Question: I'm planning on creating a live analytics's page for my website - A bit like Google Analytic but will real live data which will change as new users load a page on my site etc.
The main site is/will be written using Asp.Net/C# as the back end with a MS SQL database and the front end will support things like (JQuery), , (If required).
I was wondering what methods can I use to have the live analytic in terms of; How to get the data onto the analytic's page, what can I use, and storing the data with
The first thing that came to my mind is to use - Could I use this to achieve a live analytic's page? Is a good idea? Are there any better alternatives? Any drawbacks with this?
Would I need a Application running on a server to use Node.js to send/receive all the data to and from the website?
Would using a database be fast enough? Would I need to store all the data live, or could I store it in chunks every x amount of seconds/minutes? (Which would be more efficient?)
This illustrates my initial thoughts on the matter -

I'm going to be using this system over multiple sites, I could be getting 10 hits at a time to around 1,000,000 (Highly unlikely, but still possible). I want to be able to scale this system and adapt it to the environment it's in.
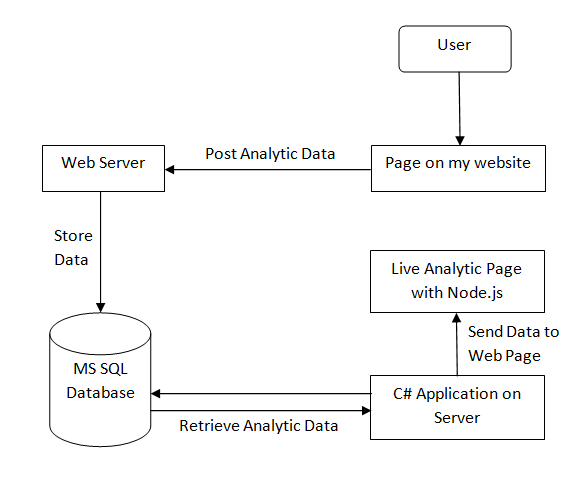
Answer: It really depends on how "real time" the realtime data needs to be. For example, I made this recently:
<URL>
Which shows job applications coming into the system. Obviously there is way too much going on during busy periods to actually be querying the main database in realtime - so, what we do is query a sliding "window" and cache it on the server - this is a chunk of the last 5minutes worth of events.
We then play this back to the user as is it's happening "now". having a little latency as part of a SLA (wherein the users don't really care) can make the whole system vastly more scalable.
[EDIT- further explanation]
The data is just retrieved from a basic stored procedure call - naturally, a big system like reed has hundreds of transactions/second - so we cant keep hitting the main cluster, for every user.
All we do, is make sure we have a current window, in this case the last 5min of data cached on the server. When a client comes to the site, we get that last 5min of data, and play it back like it's happening right now - the end user is none-the-wiser - but what it means is that all clients are reading off the cache. Once the cache is 5min old, we invalidate it, and start again. This means a max of 1 DB hit, every five min - thus making teh system vastly more scalable (not that it really needs to be - as it's just for fun, really)